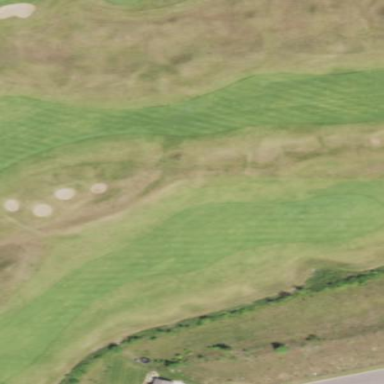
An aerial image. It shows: Golf fairway surrounded by grass.